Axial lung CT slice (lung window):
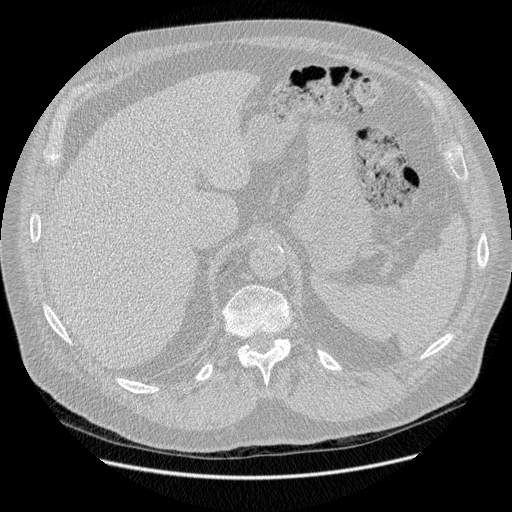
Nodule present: no